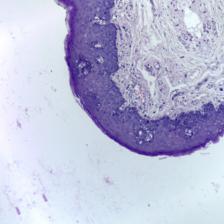
Diagnosis: Normal